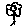
Label: flower